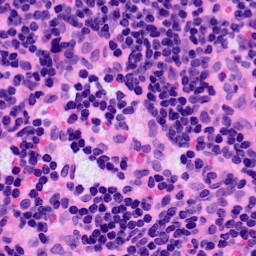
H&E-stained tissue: LymphNode